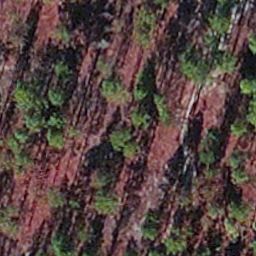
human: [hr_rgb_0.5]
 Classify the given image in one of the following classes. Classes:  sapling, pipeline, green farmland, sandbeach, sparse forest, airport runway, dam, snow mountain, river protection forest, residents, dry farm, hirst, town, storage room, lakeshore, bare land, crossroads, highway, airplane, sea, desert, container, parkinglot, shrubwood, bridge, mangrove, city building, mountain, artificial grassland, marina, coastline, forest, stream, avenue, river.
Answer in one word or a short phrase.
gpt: sapling